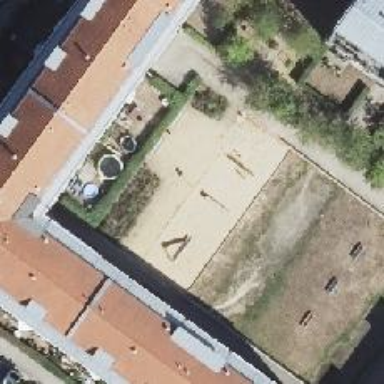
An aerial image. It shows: Playground area for leisure activities on the land.